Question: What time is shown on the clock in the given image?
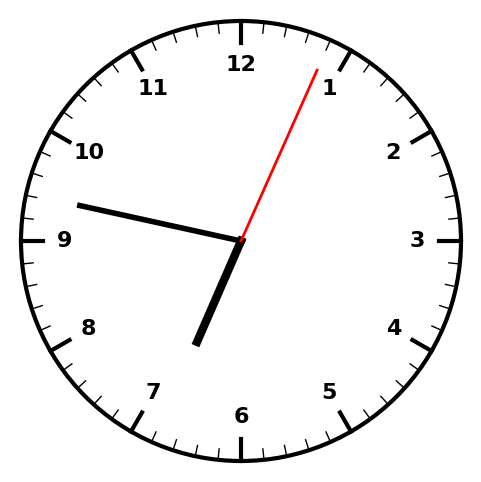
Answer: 06:47:04